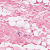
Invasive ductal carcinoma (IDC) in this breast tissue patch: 0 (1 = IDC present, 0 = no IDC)